Question: I want to retrieve data from my parse class. I want to save them in strings. Here is my code:
'''
var query = PFQuery(className:"Tags")
query.getObjectInBackgroundWithId("IsRTwW1dHY") {
(gameScore2: PFObject?, error: NSError?) -> Void in
if error == nil && gameScore2 != nil {
let username = self.gameScore2["username"] as? String
let tagtext = self.gameScore2["tagtext"] as? String
println(username)
println(tagtext)
println(gameScore2)
} else {
println(error)
}
}
'''
My problem is now that the string "username" and "tagtext" are nil, but the record is not empty because in the section 'println(gameScore2)' I'm getting the stuff back. My console looks like this after this part of code:

How can I get the data from parse.com in my strings?
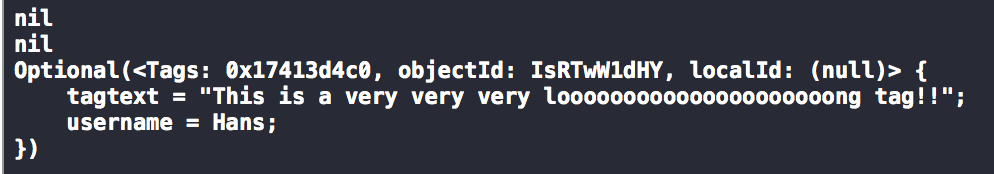
Answer: It looks to me like you have 2 variables "gameScore2", an instance variable that you are accessing via self.gameScore2, and a parameter gameScore2 that is a parameter to your completion block. (completion closure, to use the Swift term.)
You should avoid using the same variable name at different levels of scope because it causes confusion just like this.
Rename the block parameter something like 'tagsResult' and change ALL The code in your block to use that new name instead of self.gameScore2.